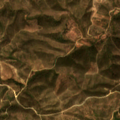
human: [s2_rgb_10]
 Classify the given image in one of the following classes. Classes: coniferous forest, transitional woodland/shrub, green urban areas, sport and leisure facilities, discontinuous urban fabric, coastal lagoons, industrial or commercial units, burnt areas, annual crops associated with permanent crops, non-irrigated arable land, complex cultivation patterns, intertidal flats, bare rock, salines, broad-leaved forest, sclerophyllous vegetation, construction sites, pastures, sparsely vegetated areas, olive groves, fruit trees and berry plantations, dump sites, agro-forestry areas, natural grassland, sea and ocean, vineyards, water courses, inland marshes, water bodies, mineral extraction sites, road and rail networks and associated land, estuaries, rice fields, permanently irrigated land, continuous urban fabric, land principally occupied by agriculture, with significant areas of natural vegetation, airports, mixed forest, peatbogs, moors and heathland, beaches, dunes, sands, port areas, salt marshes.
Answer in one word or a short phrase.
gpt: mixed forest, transitional woodland/shrub